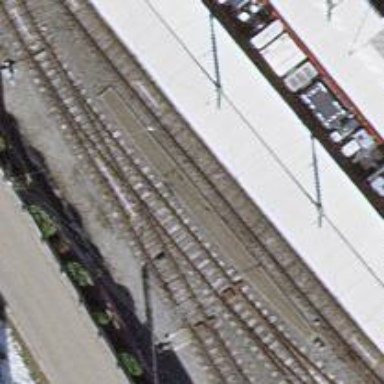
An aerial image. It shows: Stop for light rail public transport at railway station.